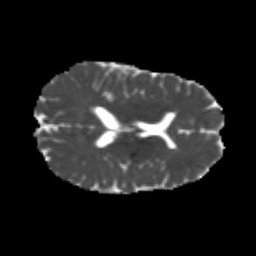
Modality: MD
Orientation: axial
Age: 23
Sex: female
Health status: healthy
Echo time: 0.074 s